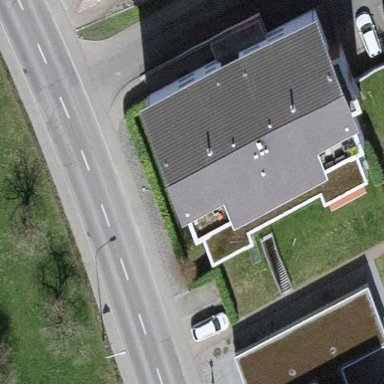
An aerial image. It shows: Image showing building with apartments.